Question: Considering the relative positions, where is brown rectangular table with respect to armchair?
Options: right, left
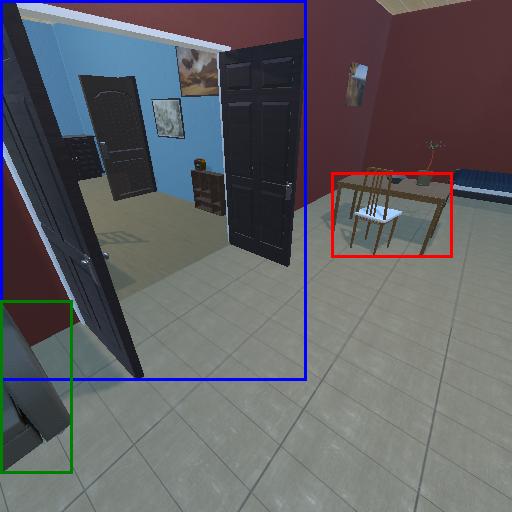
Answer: right